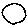
Label: circle